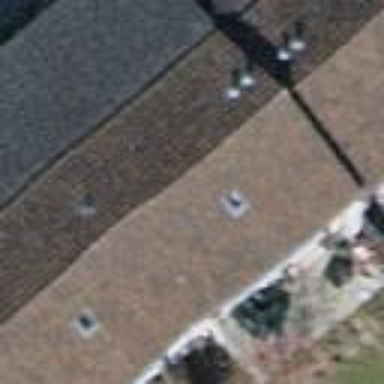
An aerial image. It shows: Building with tile roof.